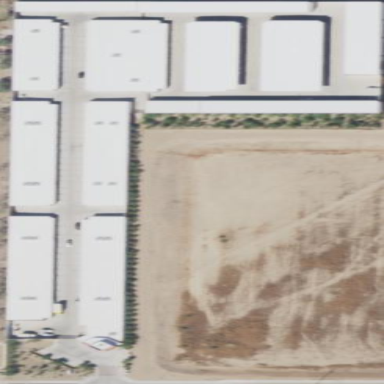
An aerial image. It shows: Storage rental shop.